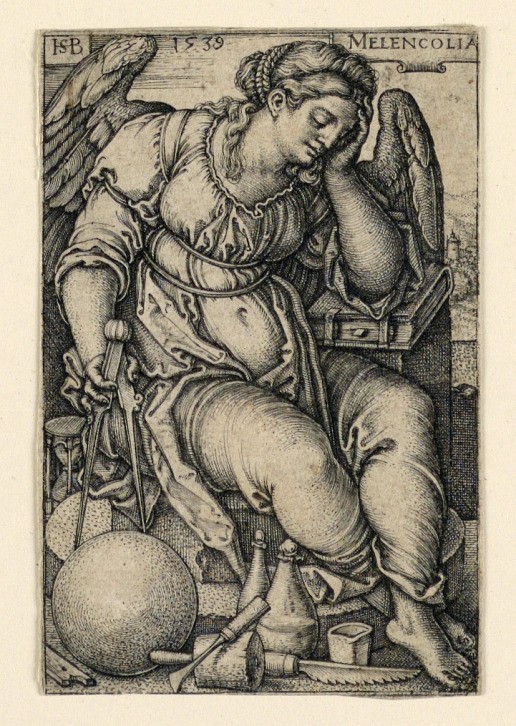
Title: Melencolia (Melancholy)
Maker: Hans Sebald Beham, German, 1500–1550
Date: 1539
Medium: Engraving on laid paper
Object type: print
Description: Vertical rectangle. A woman is seated, turned toward the right. She is represented as winged; her right hand holds a compass, her land is raised to her head, the elbow resting on a book.